Question: I was playing around with CSS borders and did this:
'''
border-style: double dashed dashed solid;
'''
Can someone explain why it does this? Changing the 'border-width' also does strange things.
<URL>

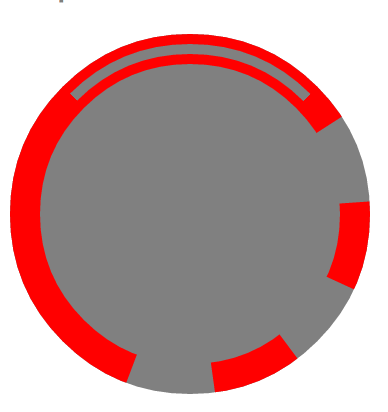
Answer: If you write 'border-style: double dashed dashed solid;' you set the border style for all four sides of the border at once. You can read it as 'border-style: <top> <right> <bottom> <left>;' so it's shorthand for:
'''
border-top-style: double;
border-right-style: dashed;
border-bottom-style: dashed;
border-left-style: solid;
'''